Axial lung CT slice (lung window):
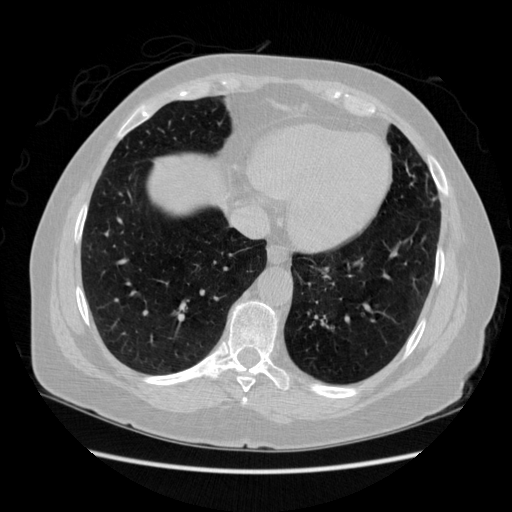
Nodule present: no